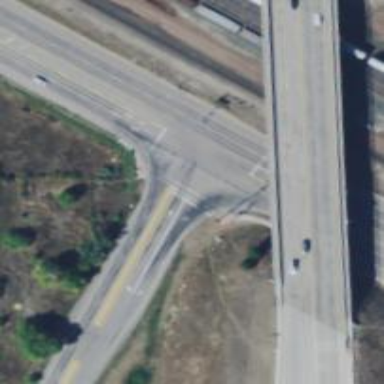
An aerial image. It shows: Asphalt trunk link road.